Question: I want to get excel table values to a list in c#
here is my code
'''
[HttpPost]
public ActionResult GetExcelData()
{
List<ExcelData> exData = new List<ExcelData>();
string status;
string fileparth;
string json;
using (var reader = new StreamReader(Request.InputStream))
{
json = reader.ReadToEnd();
}
JObject jo = (JObject)JsonConvert.DeserializeObject(json);
fileparth = jo.Value<string>("uplaodFile");
string conString = string.Empty;
string extension = Path.GetExtension(fileparth);
switch (extension)
{
case ".xls": //Excel 97-03
conString = String.Format("Provider=Microsoft.Jet.OLEDB.4.0;Data Source={0};Extended Properties='Excel 8.0;HDR=YES'", fileparth);
break;
case ".xlsx": //Excel 07 or higher
conString = String.Format("Provider=Microsoft.ACE.OLEDB.12.0;Data Source={0};Extended Properties='Excel 12.0;HDR=YES'", fileparth);
break;
}
// conString = string.Format(conString/*strConnection*/, fileparth/*FileUpload1*/);
using (OleDbConnection excel_con = new OleDbConnection(conString))
{
excel_con.Open();
string sheet1 = excel_con.GetOleDbSchemaTable(OleDbSchemaGuid.Tables, null).Rows[0]["TABLE_NAME"].ToString();
DataTable dtExcelData = new DataTable();
//[OPTIONAL]: It is recommended as otherwise the data will be considered as String by default.
dtExcelData.Columns.AddRange(new DataColumn[3] {
new DataColumn("TRID", typeof(decimal)),
new DataColumn("Actual(km)", typeof(string)),
new DataColumn("Amount(Rs)", typeof(decimal))
});
using (OleDbDataAdapter oda = new OleDbDataAdapter("SELECT * FROM [" + sheet1 + "]", excel_con))
{
oda.Fill(dtExcelData);
}
excel_con.Close();
}
}
'''
after excel_con.Close();
i need to go through a loop until the recourds are end in the sheet.
then i need to add these values to
exData
these are the getters and setters
'''
public class ExcelData
{
private decimal _RnEID;
public decimal RnEID
{
get { return _RnEID; }
set { _RnEID = value; }
}
private string _EActual;
public string EActual
{
get { return _EActual; }
set { _EActual = value; }
}
private string _EAmount;
public string EAmount
{
get { return _EAmount; }
set { _EAmount = value; }
}
}
'''
here i the dummy excel sheet

please help me to solve this matter
thank you all.
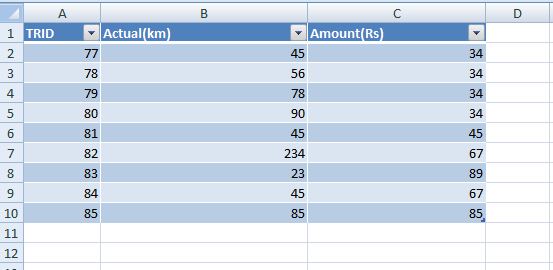
Answer: Loading the DataTable is unnecessary if you want to return a 'List<ExcelData>'.
Effectively a DataAdapter.Fill method loops over the returned data using an internal OleDbDataReader and fills the DataTable. Now, if you want to return a 'List<ExcelData>' you need to loop again on the table and build an element of type ExcelData for every row in the table.
So, you could do it yourself without the loop required by the adapter fill method.
'''
List<ExcelData> exData = new List<ExcelData>();
.....
using (OleDbConnection excel_con = new OleDbConnection(conString))
using (OleDbCommand cmd = new OleDBCommand())
{
excel_con.Open();
string sheet1 = excel_con.GetOleDbSchemaTable(OleDbSchemaGuid.Tables, null).Rows[0]["TABLE_NAME"].ToString();
cmd.CommandText = "SELECT * FROM [" + sheet1 + "]";
cmd.Connection = excel_con;
using (OleDbDataReader reader = cmd.ExecuteReader())
{
ExcelData curLine = new ExcelData();
curLine.RnEID = (reader.IsDbNull(0) ? 0m : Convert.ToDecimal(reader[0]));
curLine.EActual = (reader.IsDbNull(1) ? "" : reader[1].ToString());
curLine.EAmount = (reader.IsDbNull(2) ? 0m : Convert.ToDecimal(reader[2]));
exData.Add(curLine);
}
}
return exData;
'''
Having empty cells could cause an error message for null values. You could check and prevent the error message using OleDbDataReader.IsDbNull method